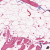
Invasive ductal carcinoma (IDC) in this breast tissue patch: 0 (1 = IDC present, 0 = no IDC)